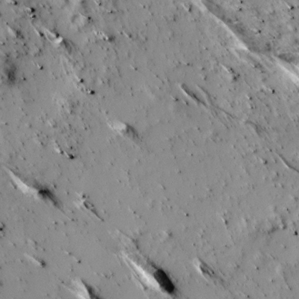
Label: non_frost